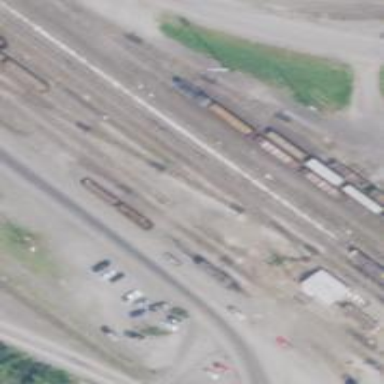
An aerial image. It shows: Railway siding for service.